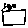
Label: square